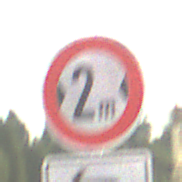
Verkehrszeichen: TatsaechlicheBreite2
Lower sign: RichtungsangabeDurchPfeile2
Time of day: MorningAfternoon
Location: Outdoor (Suburban)
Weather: Clear
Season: NotSpecified
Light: Natural